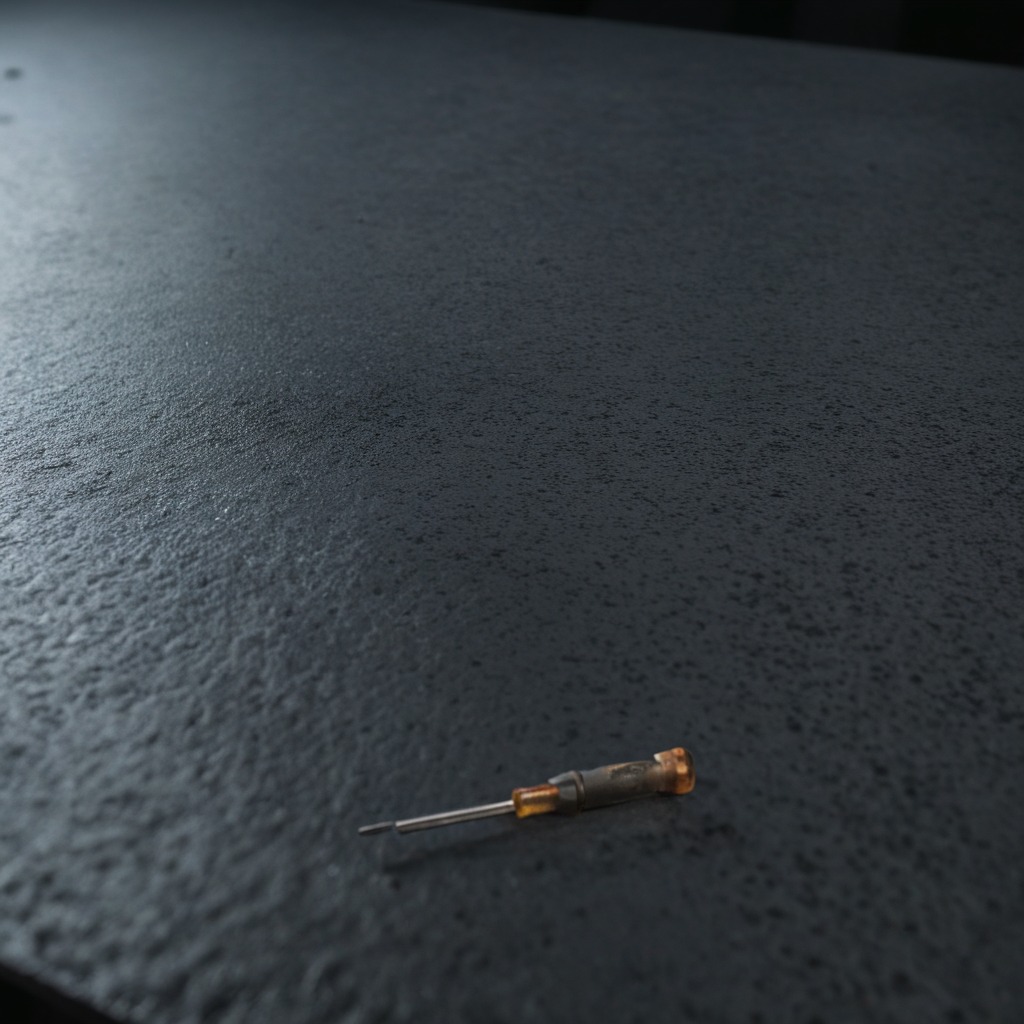
A screwdriver lies on a clean granite table inside a workshop at night dim ambient light soft shadows worn but